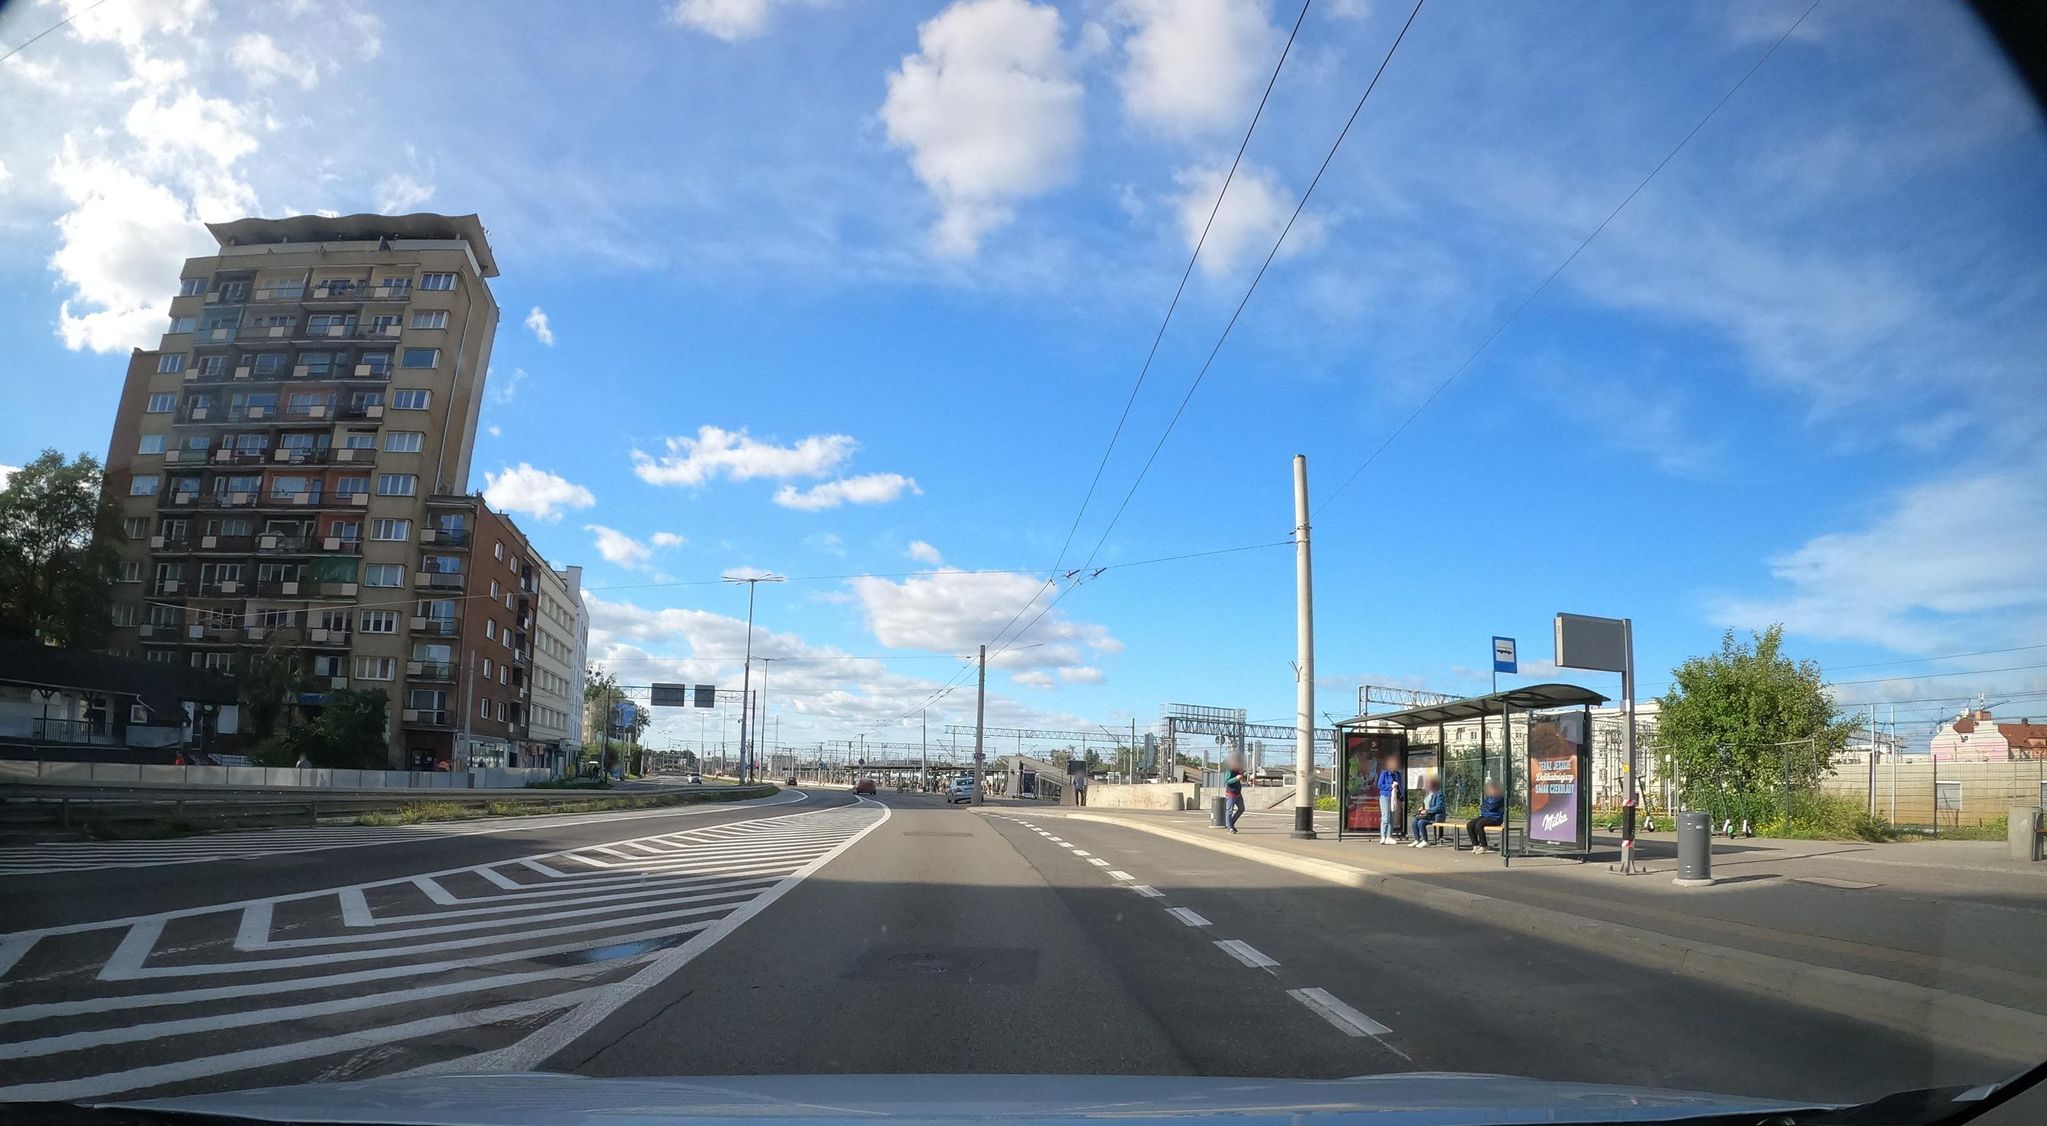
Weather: clear
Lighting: day
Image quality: good
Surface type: driving surface
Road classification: bus_stop
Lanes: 2, 1
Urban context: urban centre
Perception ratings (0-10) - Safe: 2.5, Lively: 5.26, Beautiful: 2.43, Boring: 5.13, Depressing: 3.07, Wealthy: 2.18